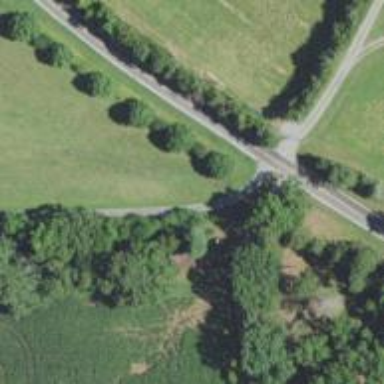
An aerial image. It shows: Driveway leading to service road.